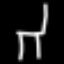
Label: chair